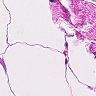
Metastatic tissue present: no